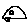
Label: car